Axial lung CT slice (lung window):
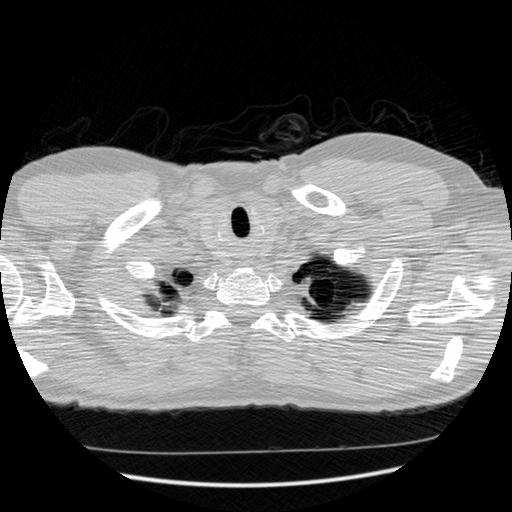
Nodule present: no